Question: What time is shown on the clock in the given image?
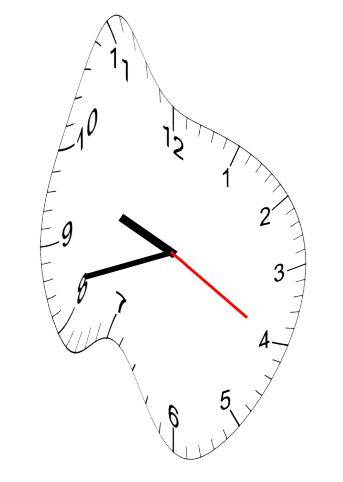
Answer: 09:42:20